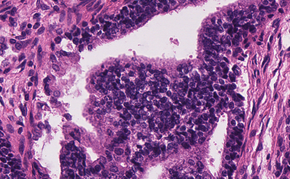
Tumor epithelial tissue: yes
Tumor-associated stroma tissue: yes
Normal tissue: no